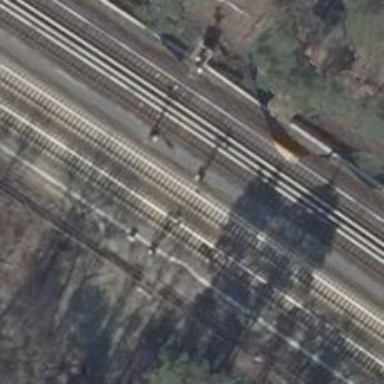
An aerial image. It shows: Railway signal.